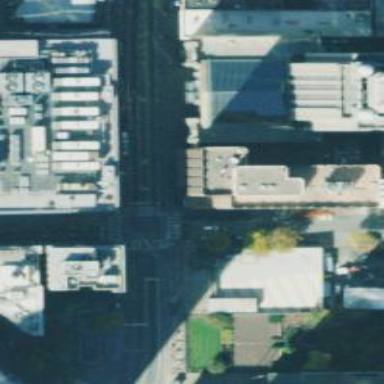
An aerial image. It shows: Tram crossing on the railway.